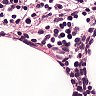
Metastatic tissue present: no